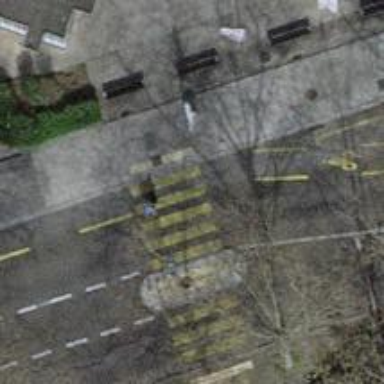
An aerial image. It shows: Marked crossing with pedestrian island.